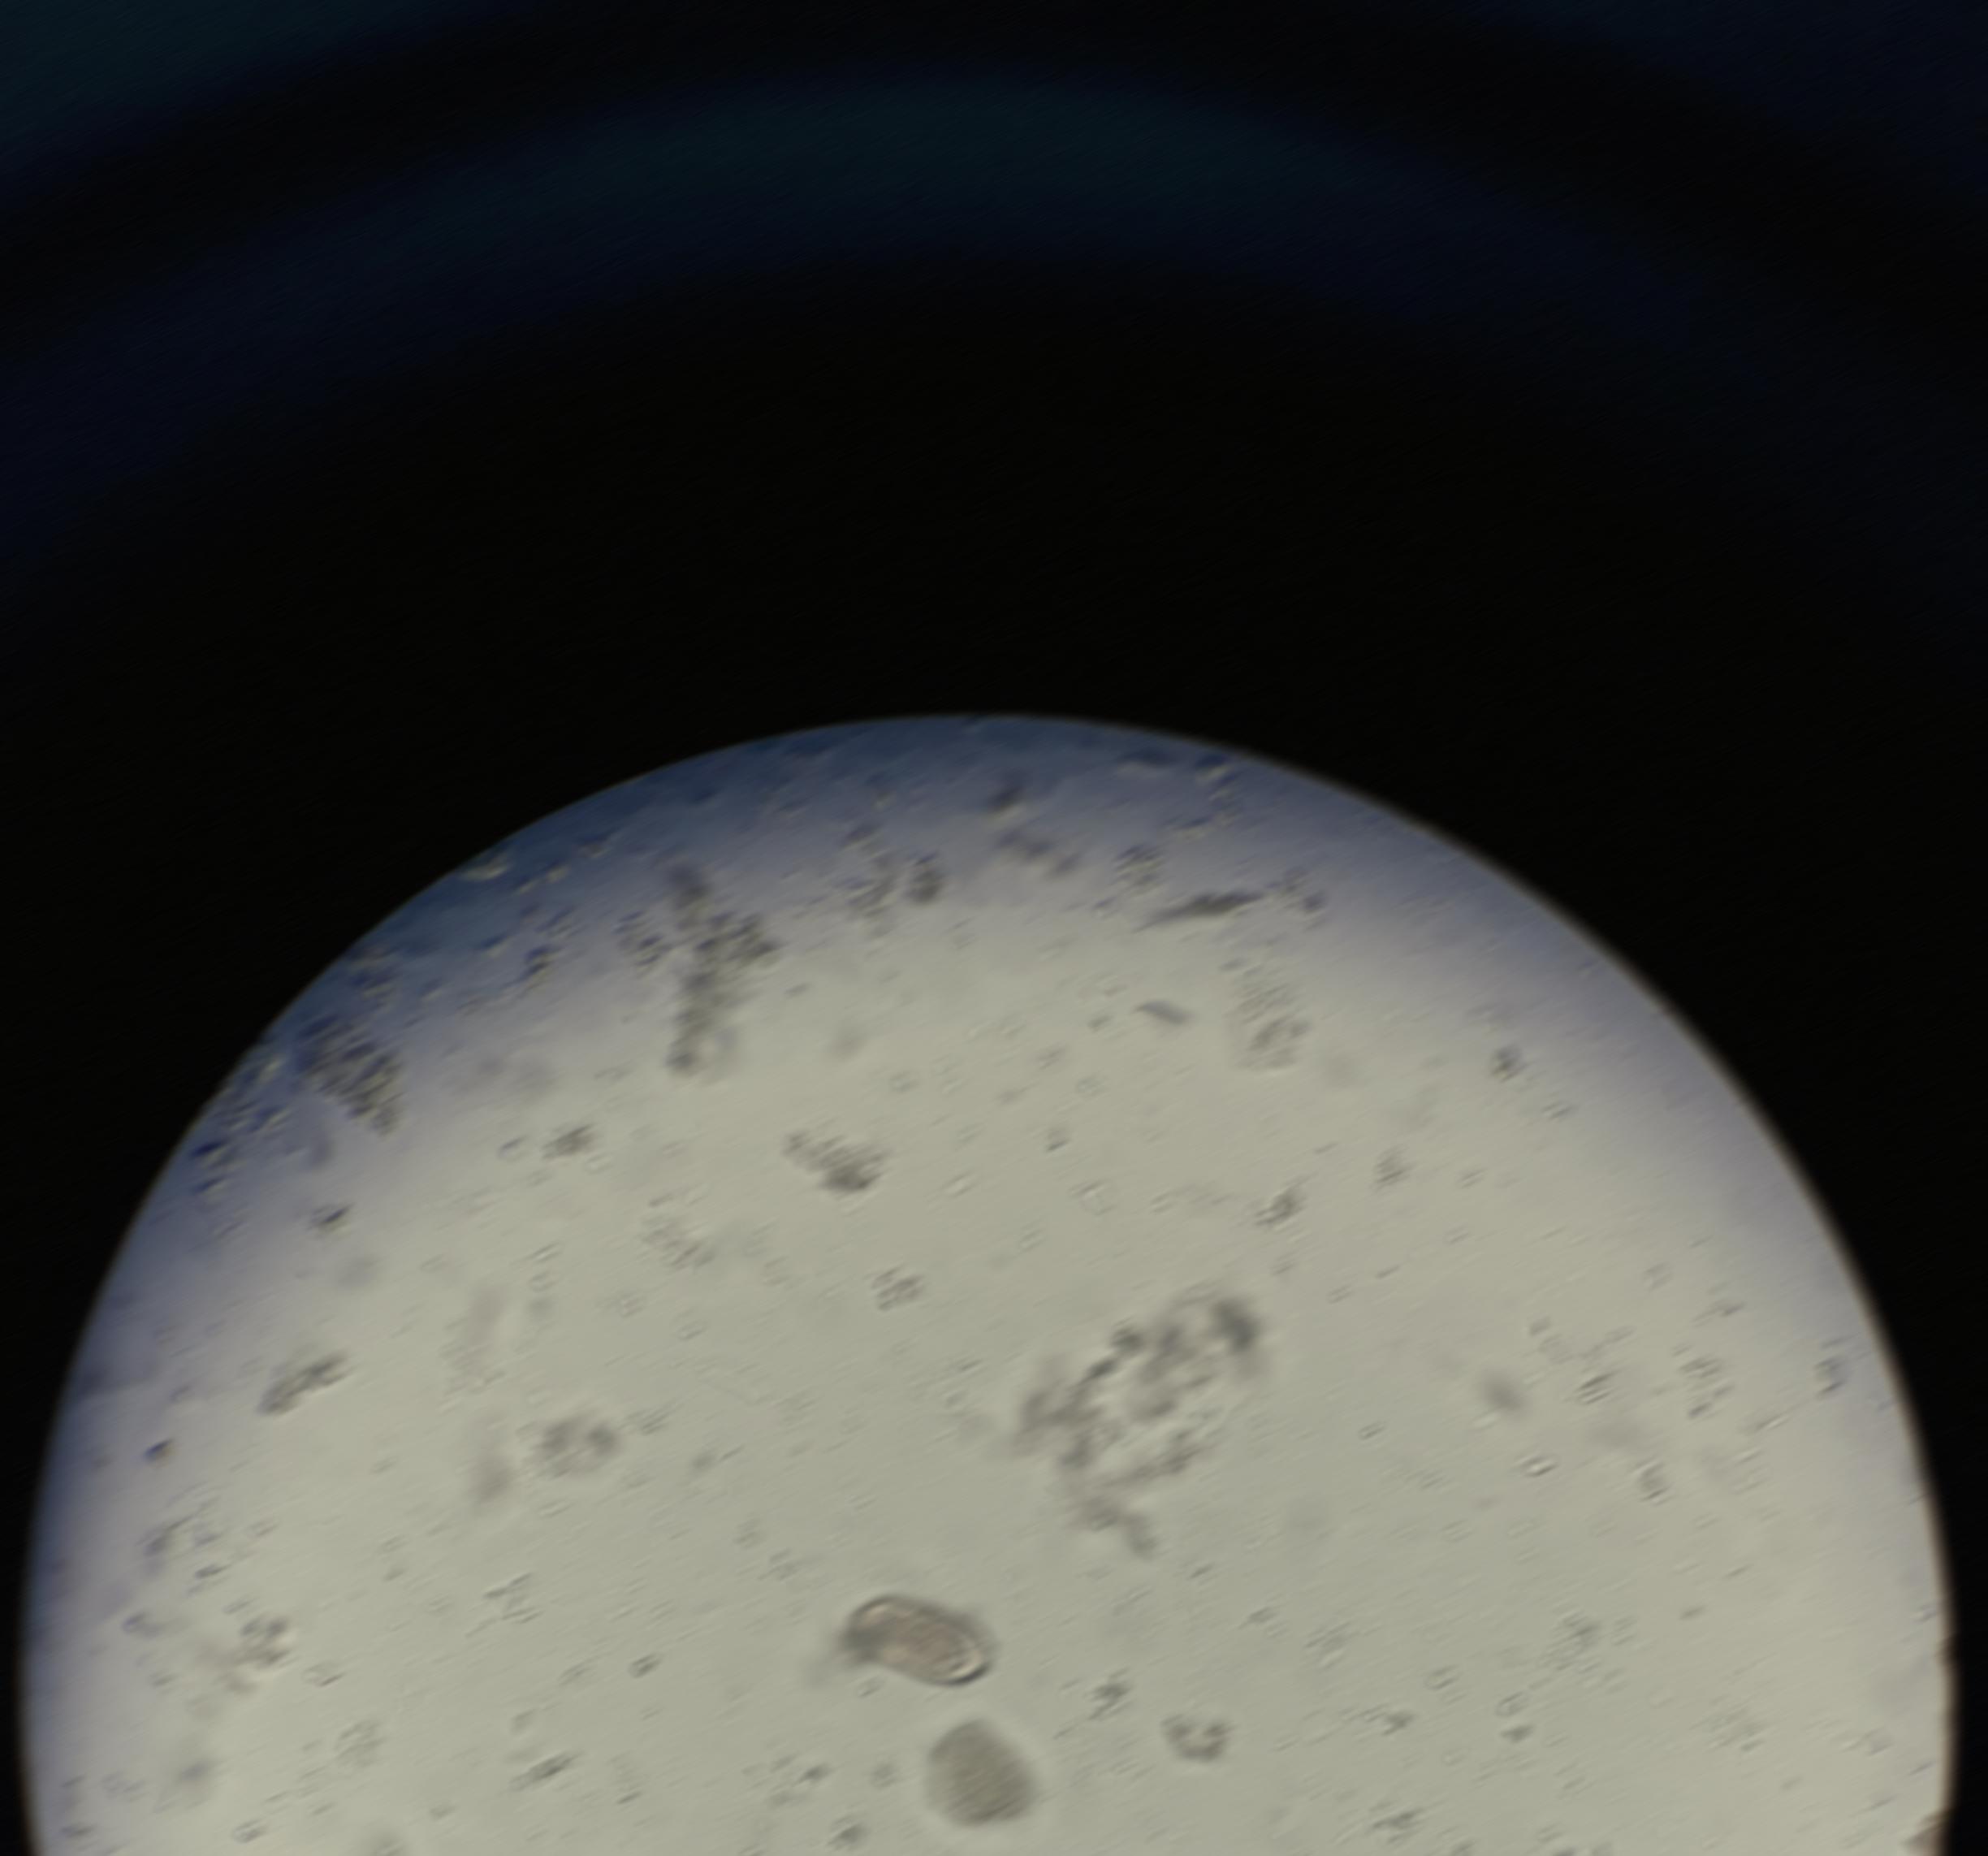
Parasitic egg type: Capillaria philippinensis